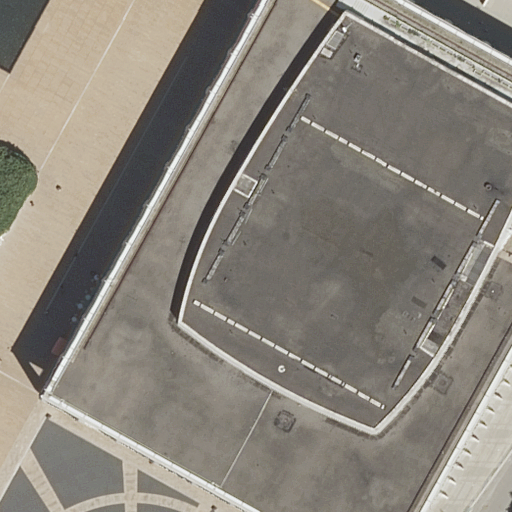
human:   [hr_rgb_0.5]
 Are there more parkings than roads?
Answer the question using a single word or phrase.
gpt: no

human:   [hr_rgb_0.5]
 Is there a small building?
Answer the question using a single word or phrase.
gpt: no

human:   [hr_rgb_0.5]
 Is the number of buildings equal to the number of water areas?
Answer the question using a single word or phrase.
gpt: yes

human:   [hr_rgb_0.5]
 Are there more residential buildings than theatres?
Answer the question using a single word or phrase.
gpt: no

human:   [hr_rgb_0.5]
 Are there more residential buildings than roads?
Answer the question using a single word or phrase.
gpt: no

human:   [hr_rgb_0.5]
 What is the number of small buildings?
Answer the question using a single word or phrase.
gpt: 0

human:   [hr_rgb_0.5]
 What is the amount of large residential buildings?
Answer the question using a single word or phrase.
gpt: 1

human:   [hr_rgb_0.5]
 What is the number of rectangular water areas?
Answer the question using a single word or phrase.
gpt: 1

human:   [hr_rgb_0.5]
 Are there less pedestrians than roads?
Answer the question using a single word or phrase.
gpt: yes

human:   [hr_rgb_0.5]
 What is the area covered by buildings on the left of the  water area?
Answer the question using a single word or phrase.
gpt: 0m2

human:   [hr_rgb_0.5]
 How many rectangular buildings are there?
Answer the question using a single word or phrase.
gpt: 0

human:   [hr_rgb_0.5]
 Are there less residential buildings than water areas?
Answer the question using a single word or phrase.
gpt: no

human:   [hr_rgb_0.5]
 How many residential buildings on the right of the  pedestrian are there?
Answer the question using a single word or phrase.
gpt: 0

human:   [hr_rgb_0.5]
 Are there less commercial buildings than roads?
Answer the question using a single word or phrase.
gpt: yes

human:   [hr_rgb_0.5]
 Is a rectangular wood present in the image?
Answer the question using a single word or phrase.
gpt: yes

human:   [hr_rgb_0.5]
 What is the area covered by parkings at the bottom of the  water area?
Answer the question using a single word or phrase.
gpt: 0m2

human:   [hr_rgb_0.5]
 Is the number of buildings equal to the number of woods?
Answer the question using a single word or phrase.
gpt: yes

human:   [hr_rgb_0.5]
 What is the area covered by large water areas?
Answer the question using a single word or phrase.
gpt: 0m2

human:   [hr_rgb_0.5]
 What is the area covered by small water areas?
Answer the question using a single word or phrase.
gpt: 78m2

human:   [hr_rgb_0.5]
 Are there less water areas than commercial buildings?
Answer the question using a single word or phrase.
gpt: no

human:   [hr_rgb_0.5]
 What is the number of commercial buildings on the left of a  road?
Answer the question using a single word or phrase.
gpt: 0

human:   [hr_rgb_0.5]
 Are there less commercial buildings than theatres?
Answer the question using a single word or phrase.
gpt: yes

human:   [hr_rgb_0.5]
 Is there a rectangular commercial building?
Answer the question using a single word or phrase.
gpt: no

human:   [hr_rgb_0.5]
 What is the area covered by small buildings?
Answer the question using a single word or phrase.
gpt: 0m2

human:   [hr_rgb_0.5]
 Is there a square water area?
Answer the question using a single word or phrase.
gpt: no

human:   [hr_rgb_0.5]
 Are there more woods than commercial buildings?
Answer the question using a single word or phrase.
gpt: yes

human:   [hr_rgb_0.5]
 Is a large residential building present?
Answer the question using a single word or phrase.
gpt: yes

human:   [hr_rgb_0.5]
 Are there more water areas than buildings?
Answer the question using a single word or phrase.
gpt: no

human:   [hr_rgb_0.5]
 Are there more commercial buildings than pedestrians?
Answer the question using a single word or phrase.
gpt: no

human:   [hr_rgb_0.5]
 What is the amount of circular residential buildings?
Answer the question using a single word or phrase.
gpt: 0

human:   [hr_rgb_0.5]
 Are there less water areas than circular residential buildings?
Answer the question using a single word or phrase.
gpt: no

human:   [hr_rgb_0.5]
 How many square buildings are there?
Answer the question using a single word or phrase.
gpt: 0

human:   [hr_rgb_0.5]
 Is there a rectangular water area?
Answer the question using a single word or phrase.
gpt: yes

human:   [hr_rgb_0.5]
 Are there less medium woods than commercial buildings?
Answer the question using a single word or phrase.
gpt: no

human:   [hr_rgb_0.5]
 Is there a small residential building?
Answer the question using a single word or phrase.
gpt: no

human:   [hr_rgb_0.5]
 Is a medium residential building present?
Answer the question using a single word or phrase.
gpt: no